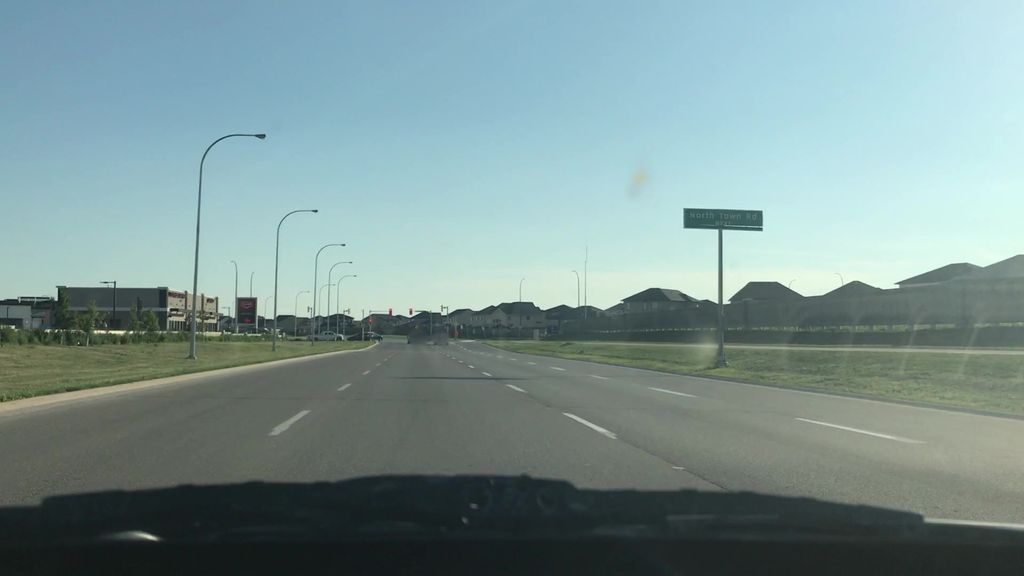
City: winnipeg